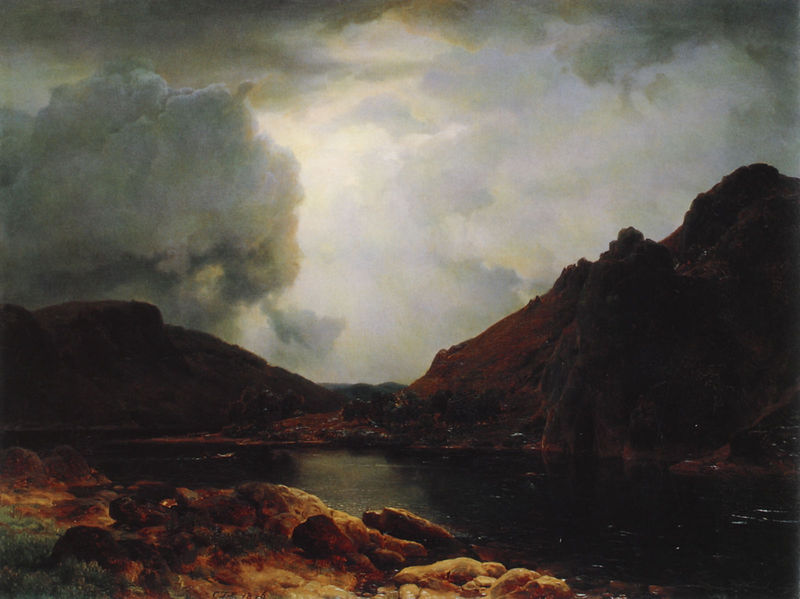
Titel: Der Gebirgssee
Künstler: Carl Friedrich Lessing
Institution: Münster, Westfälisches Landesmuseum für Kunst und Kulturgeschichte
Schlagwörter: baum, berg, blau, dunkel, felsen, gemälde, wasser, weiß, wolken, fluss, landschaft, see, ufer, braun, grau, licht, gras, wiese, wolke, stein, steine, büsche, einsam, sonne, berge, gebirge, romantik, sturm, wild, himme, schroff, auftürmen